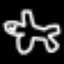
Label: airplane